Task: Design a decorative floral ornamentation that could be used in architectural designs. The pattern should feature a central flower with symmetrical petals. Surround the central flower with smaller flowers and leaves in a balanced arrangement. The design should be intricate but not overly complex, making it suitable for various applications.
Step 803:
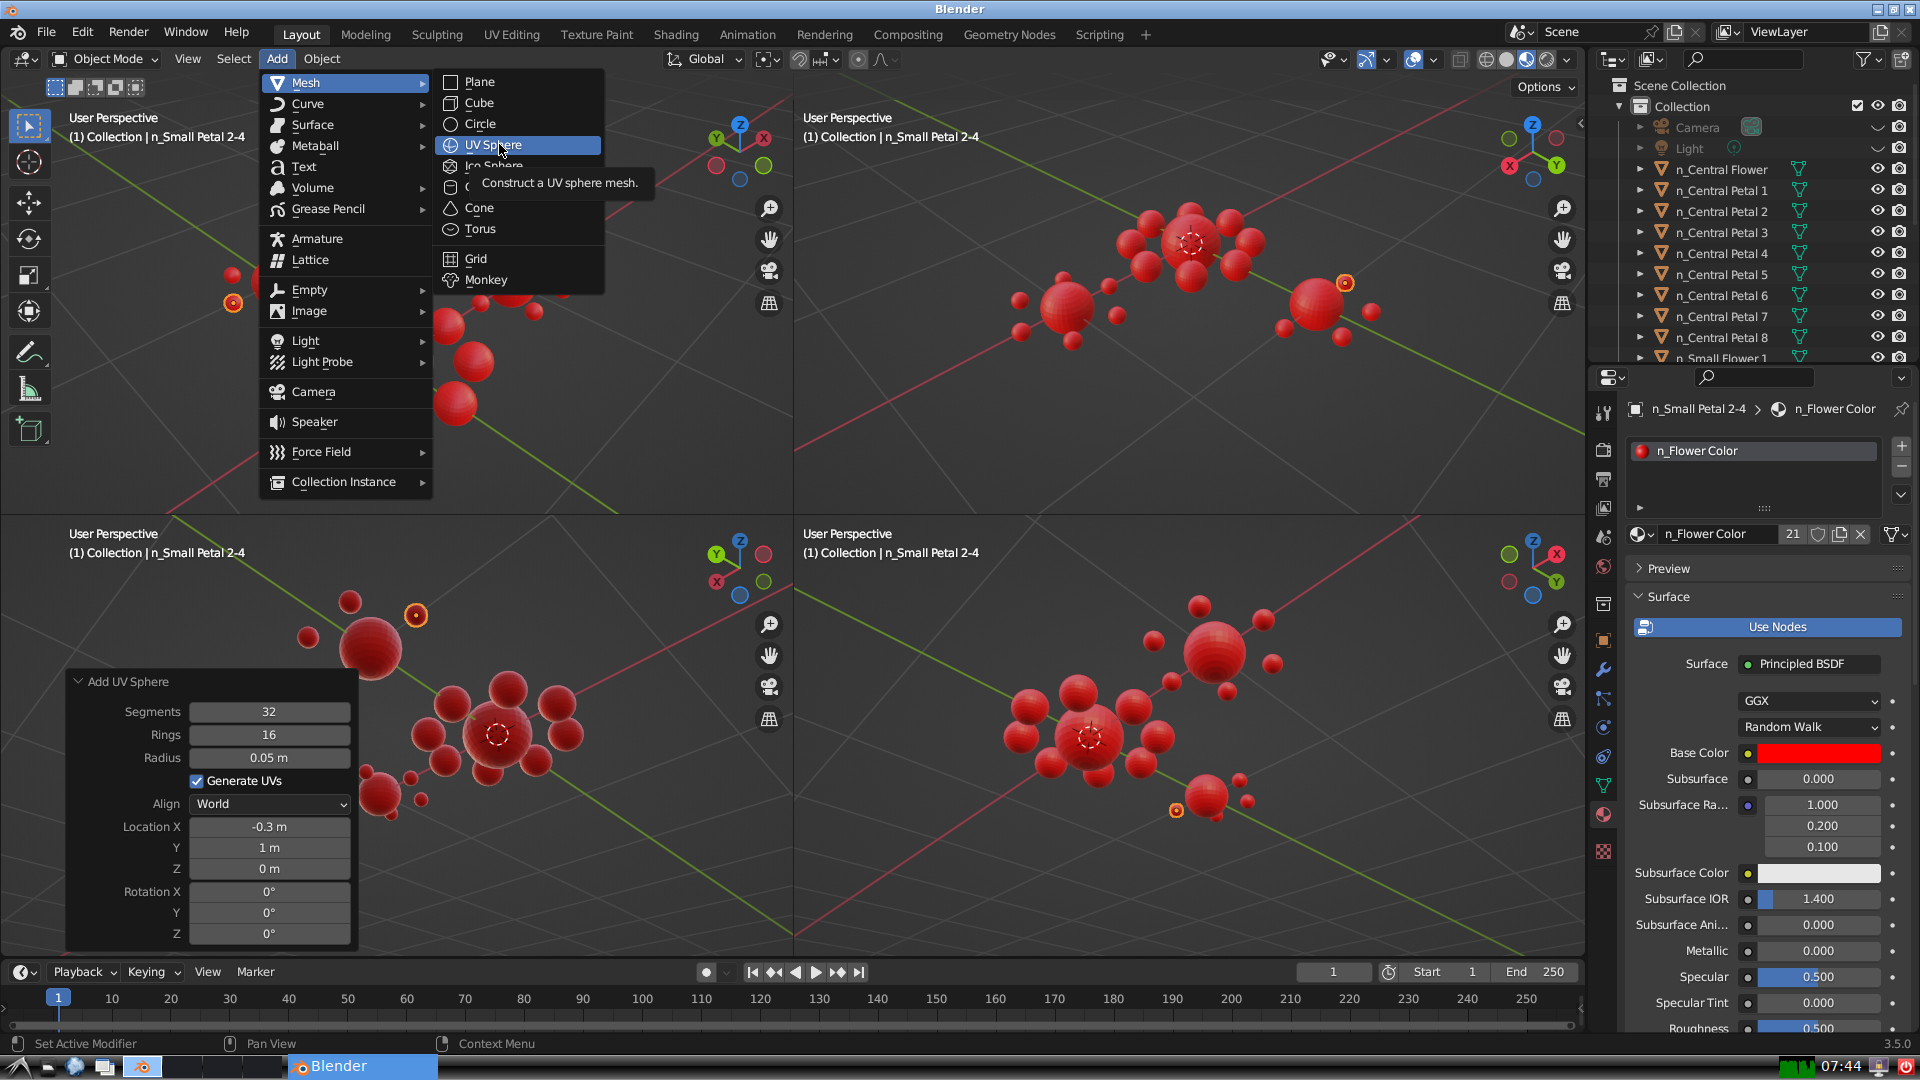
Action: click: no